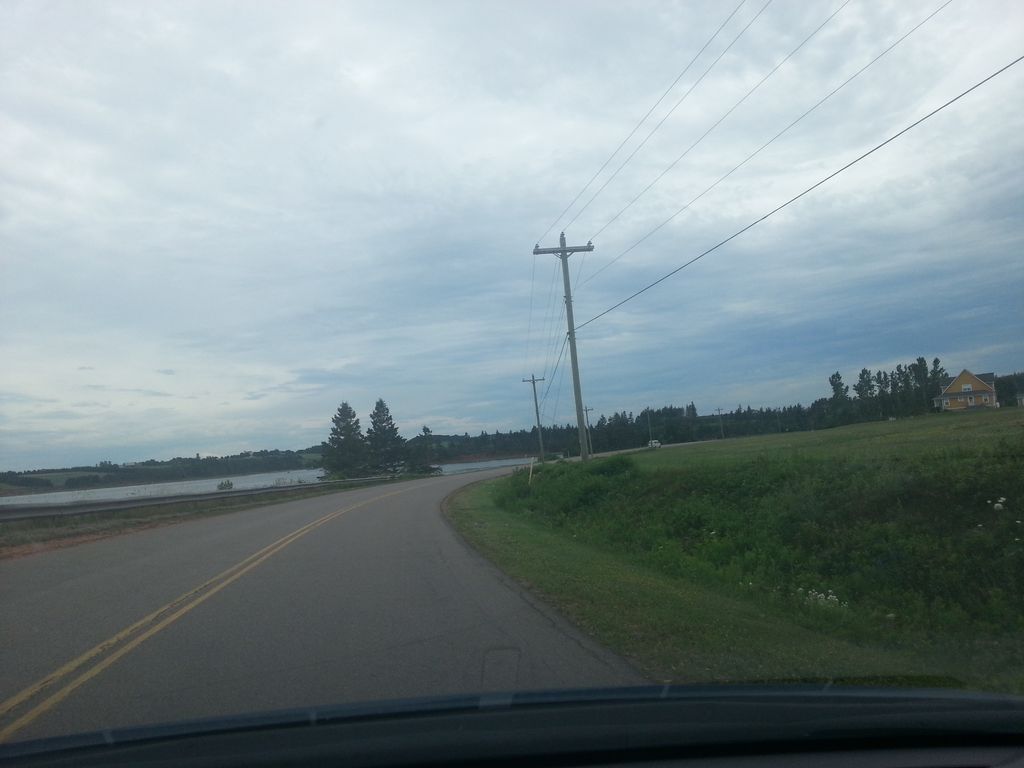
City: charlottetown